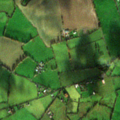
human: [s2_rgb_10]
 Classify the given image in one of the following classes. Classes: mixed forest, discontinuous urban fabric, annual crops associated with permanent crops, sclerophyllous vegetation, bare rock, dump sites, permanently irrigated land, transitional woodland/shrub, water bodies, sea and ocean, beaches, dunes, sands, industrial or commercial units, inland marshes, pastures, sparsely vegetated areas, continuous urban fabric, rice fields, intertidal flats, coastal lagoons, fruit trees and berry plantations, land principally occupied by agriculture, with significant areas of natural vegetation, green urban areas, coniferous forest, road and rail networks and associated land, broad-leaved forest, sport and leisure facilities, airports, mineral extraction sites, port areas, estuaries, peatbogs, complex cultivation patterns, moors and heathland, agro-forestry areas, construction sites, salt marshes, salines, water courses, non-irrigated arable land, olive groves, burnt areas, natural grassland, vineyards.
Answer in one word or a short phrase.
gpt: non-irrigated arable land, pastures